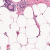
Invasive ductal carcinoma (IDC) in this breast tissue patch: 0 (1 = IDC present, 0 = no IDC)